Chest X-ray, PA view. Patient: 54 years old, sex F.
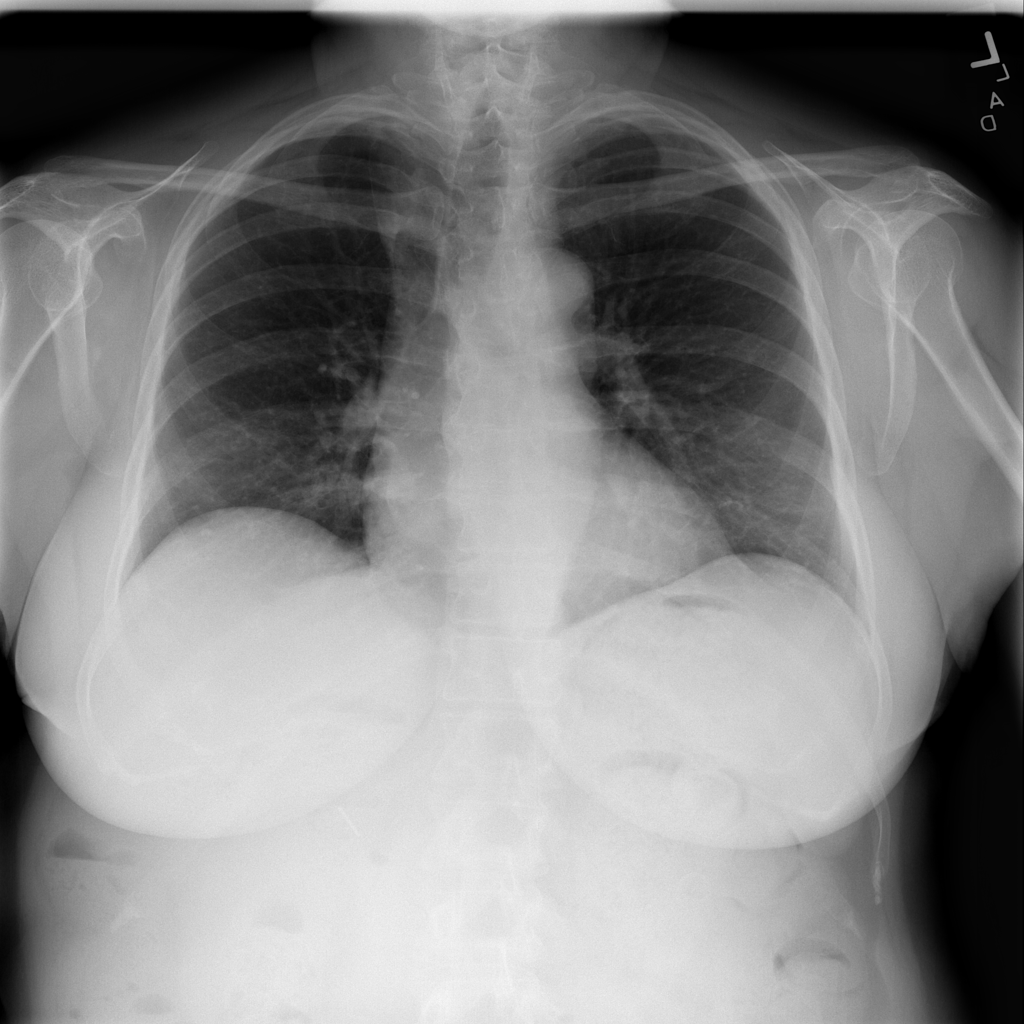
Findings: No Finding